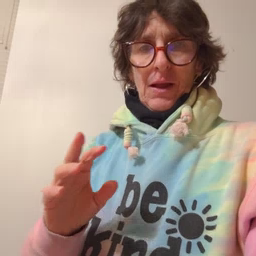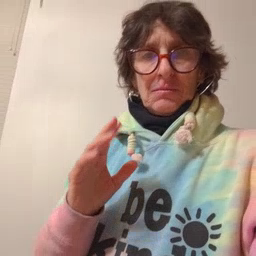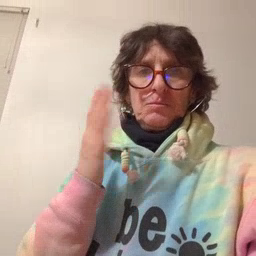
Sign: book